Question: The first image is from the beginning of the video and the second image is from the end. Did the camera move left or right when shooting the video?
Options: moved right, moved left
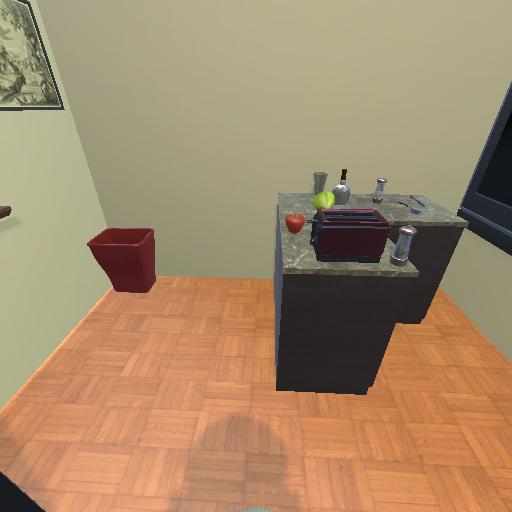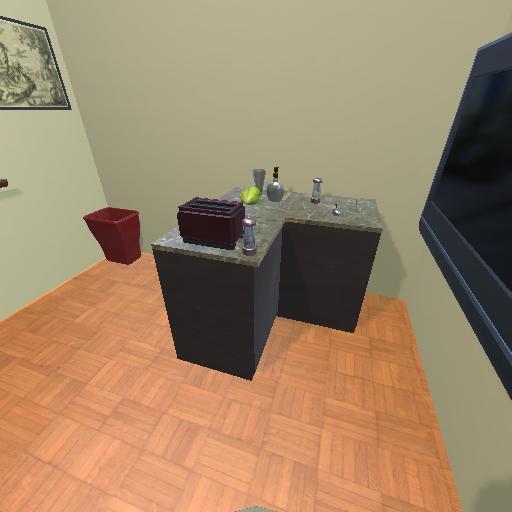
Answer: moved right